Field crop: maize
Growth stage: 2
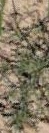
Species: salsola